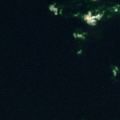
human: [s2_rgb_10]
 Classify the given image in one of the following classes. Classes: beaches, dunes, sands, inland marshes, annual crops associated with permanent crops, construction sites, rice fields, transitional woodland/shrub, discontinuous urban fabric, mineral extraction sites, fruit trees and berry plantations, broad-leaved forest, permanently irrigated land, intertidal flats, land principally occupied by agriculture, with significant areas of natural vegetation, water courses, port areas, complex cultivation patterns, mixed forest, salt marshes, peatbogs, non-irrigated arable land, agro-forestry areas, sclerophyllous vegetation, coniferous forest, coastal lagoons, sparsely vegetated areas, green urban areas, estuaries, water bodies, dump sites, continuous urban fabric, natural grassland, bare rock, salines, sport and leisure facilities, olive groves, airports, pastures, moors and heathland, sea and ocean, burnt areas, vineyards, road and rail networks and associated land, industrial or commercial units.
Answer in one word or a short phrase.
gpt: sea and ocean